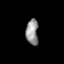
Tissue: prostate
Cell type: T cells
Senescence score: 0.7148
Nuclear area (px): 305
Mean DAPI intensity: 149.79